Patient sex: F
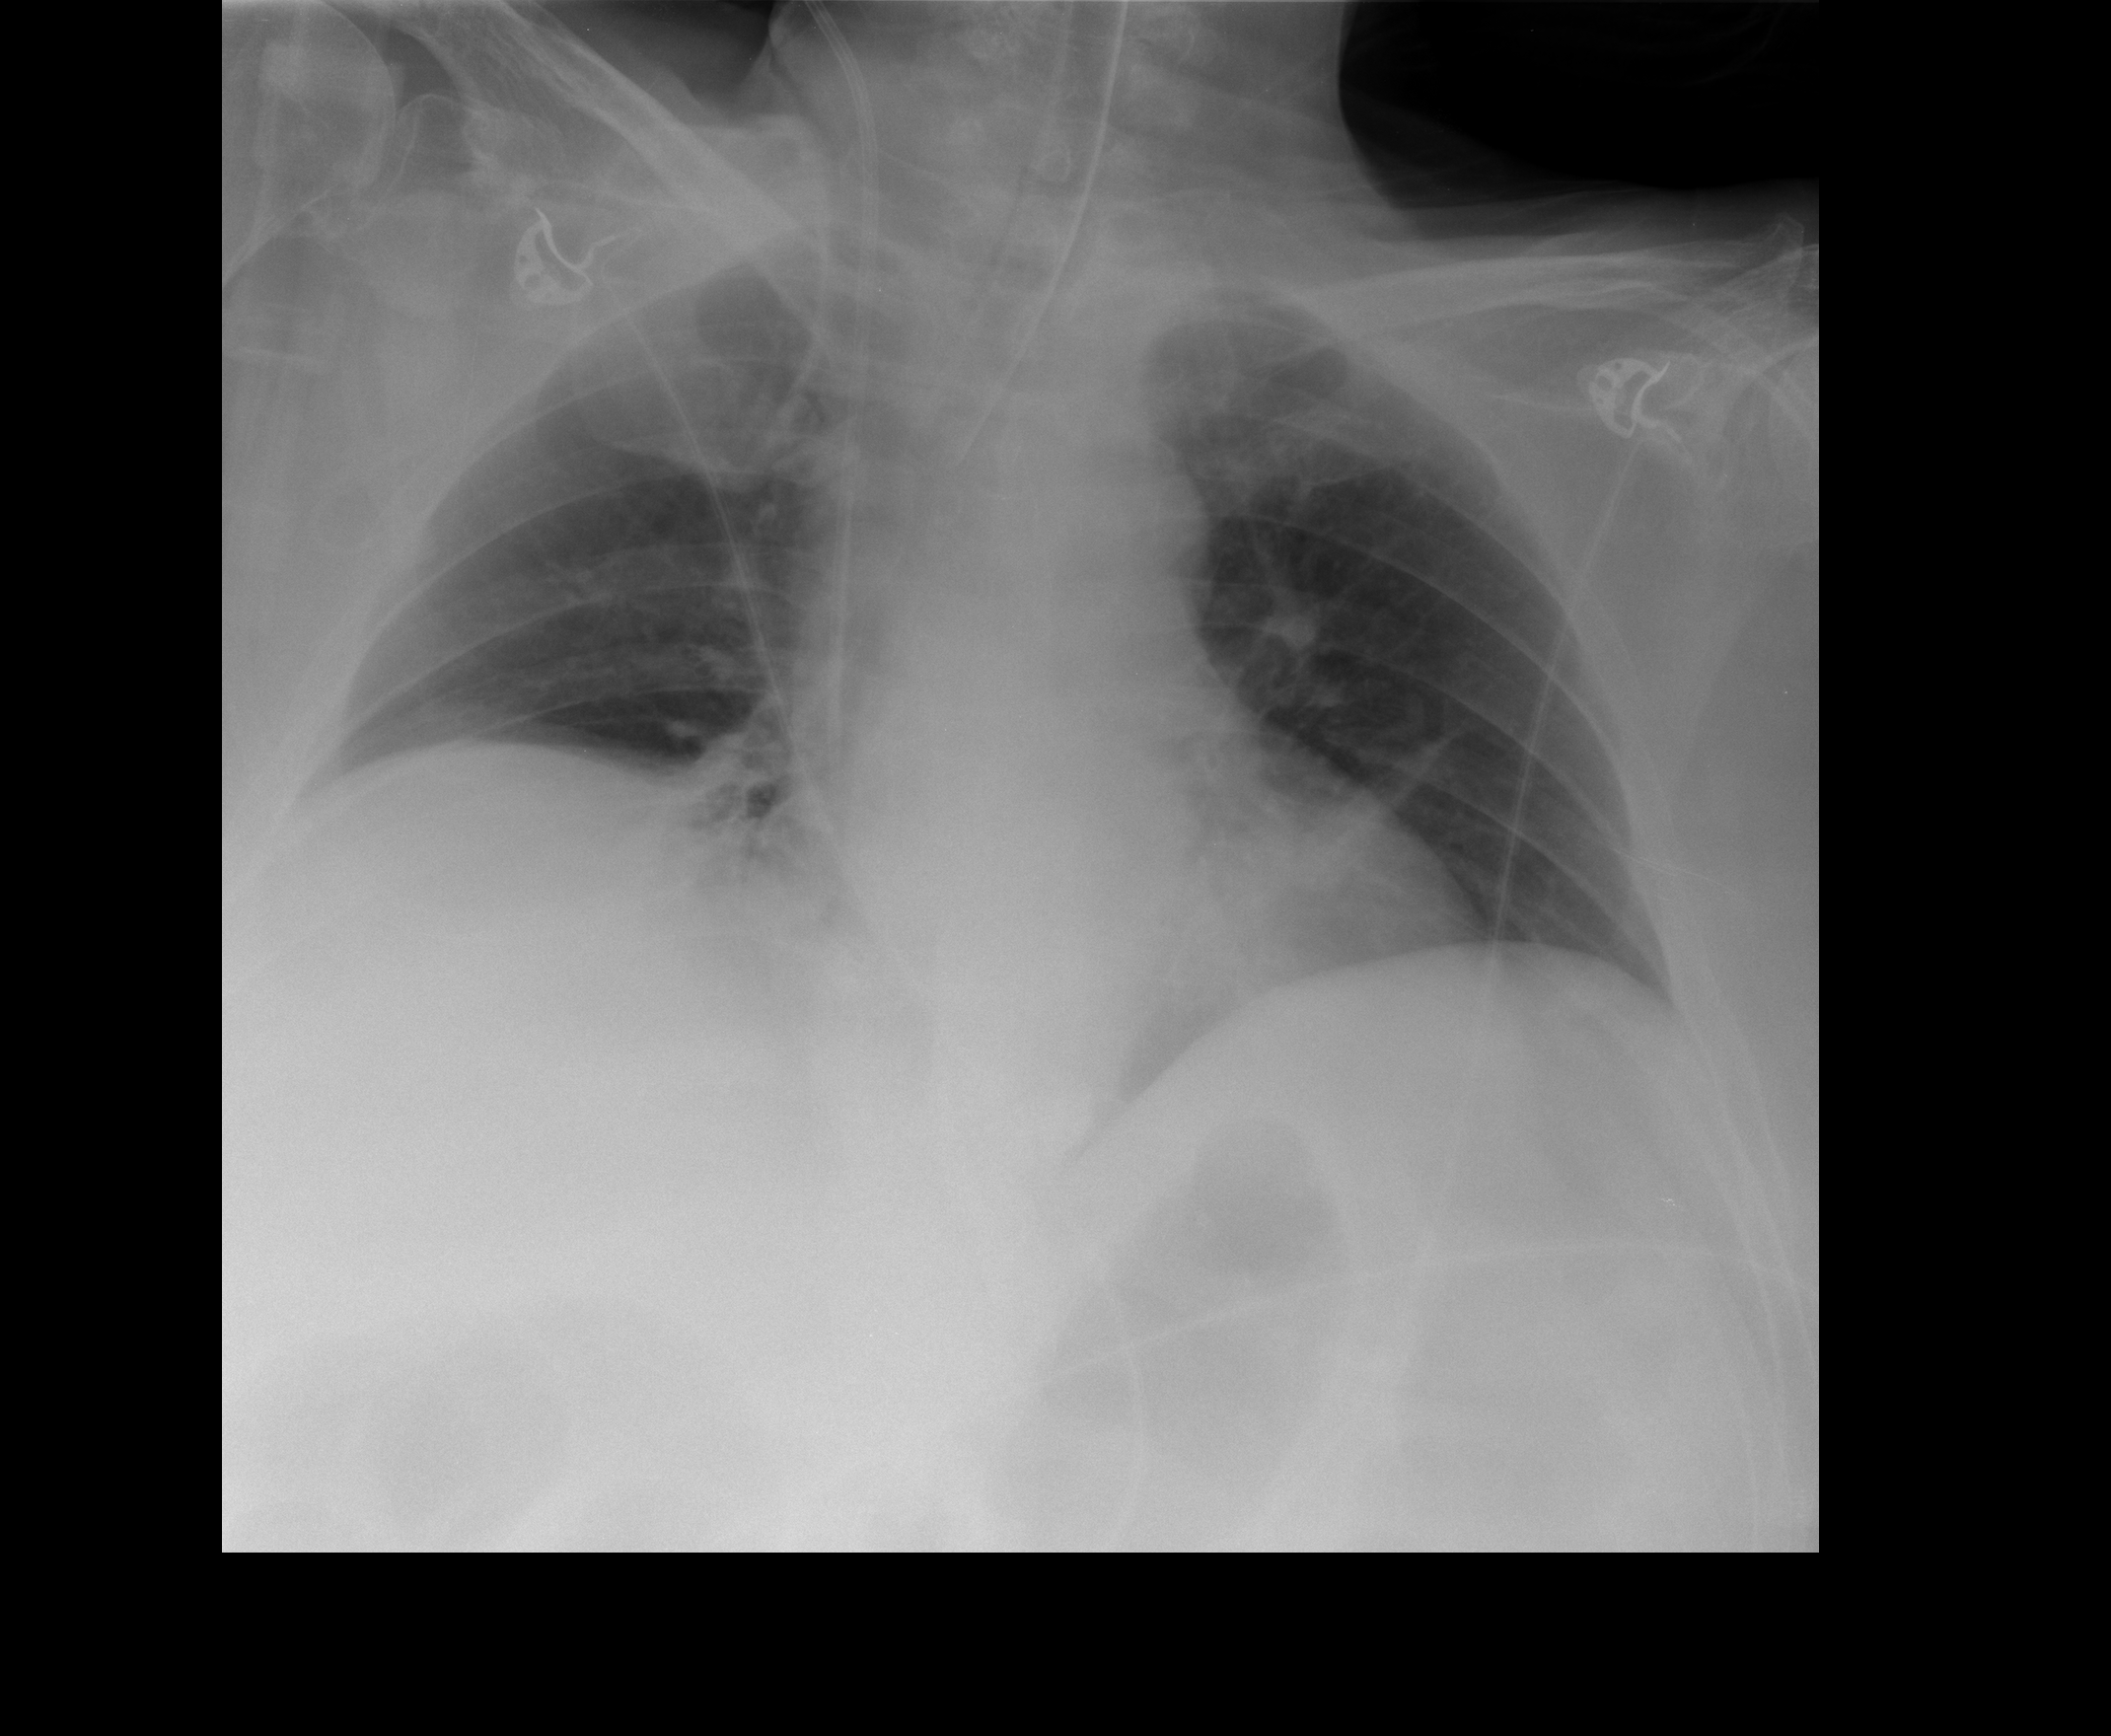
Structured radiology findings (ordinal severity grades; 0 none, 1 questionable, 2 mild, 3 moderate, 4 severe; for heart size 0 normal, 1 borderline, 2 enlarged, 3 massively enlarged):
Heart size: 0
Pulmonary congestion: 0
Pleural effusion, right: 0
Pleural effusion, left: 0
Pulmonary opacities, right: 0
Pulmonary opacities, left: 0
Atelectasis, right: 2
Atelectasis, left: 2